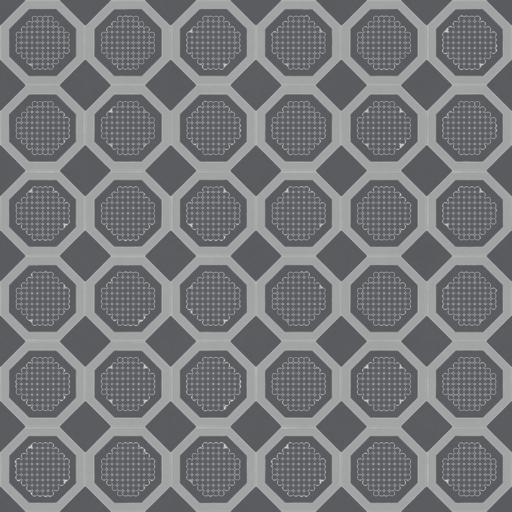
Tags: metal plates panels scifi